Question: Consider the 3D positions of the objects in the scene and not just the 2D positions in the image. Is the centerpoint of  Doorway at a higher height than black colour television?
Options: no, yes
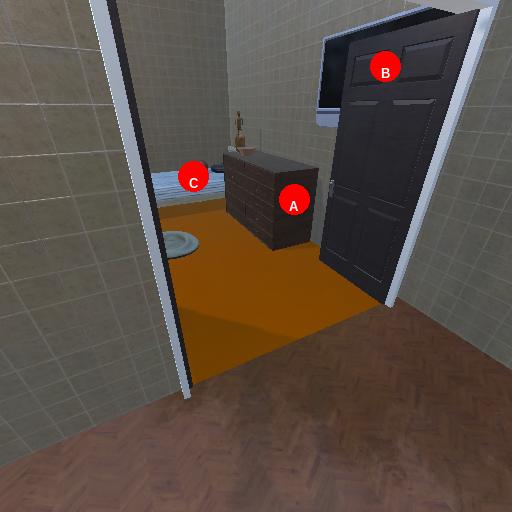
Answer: no